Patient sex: M
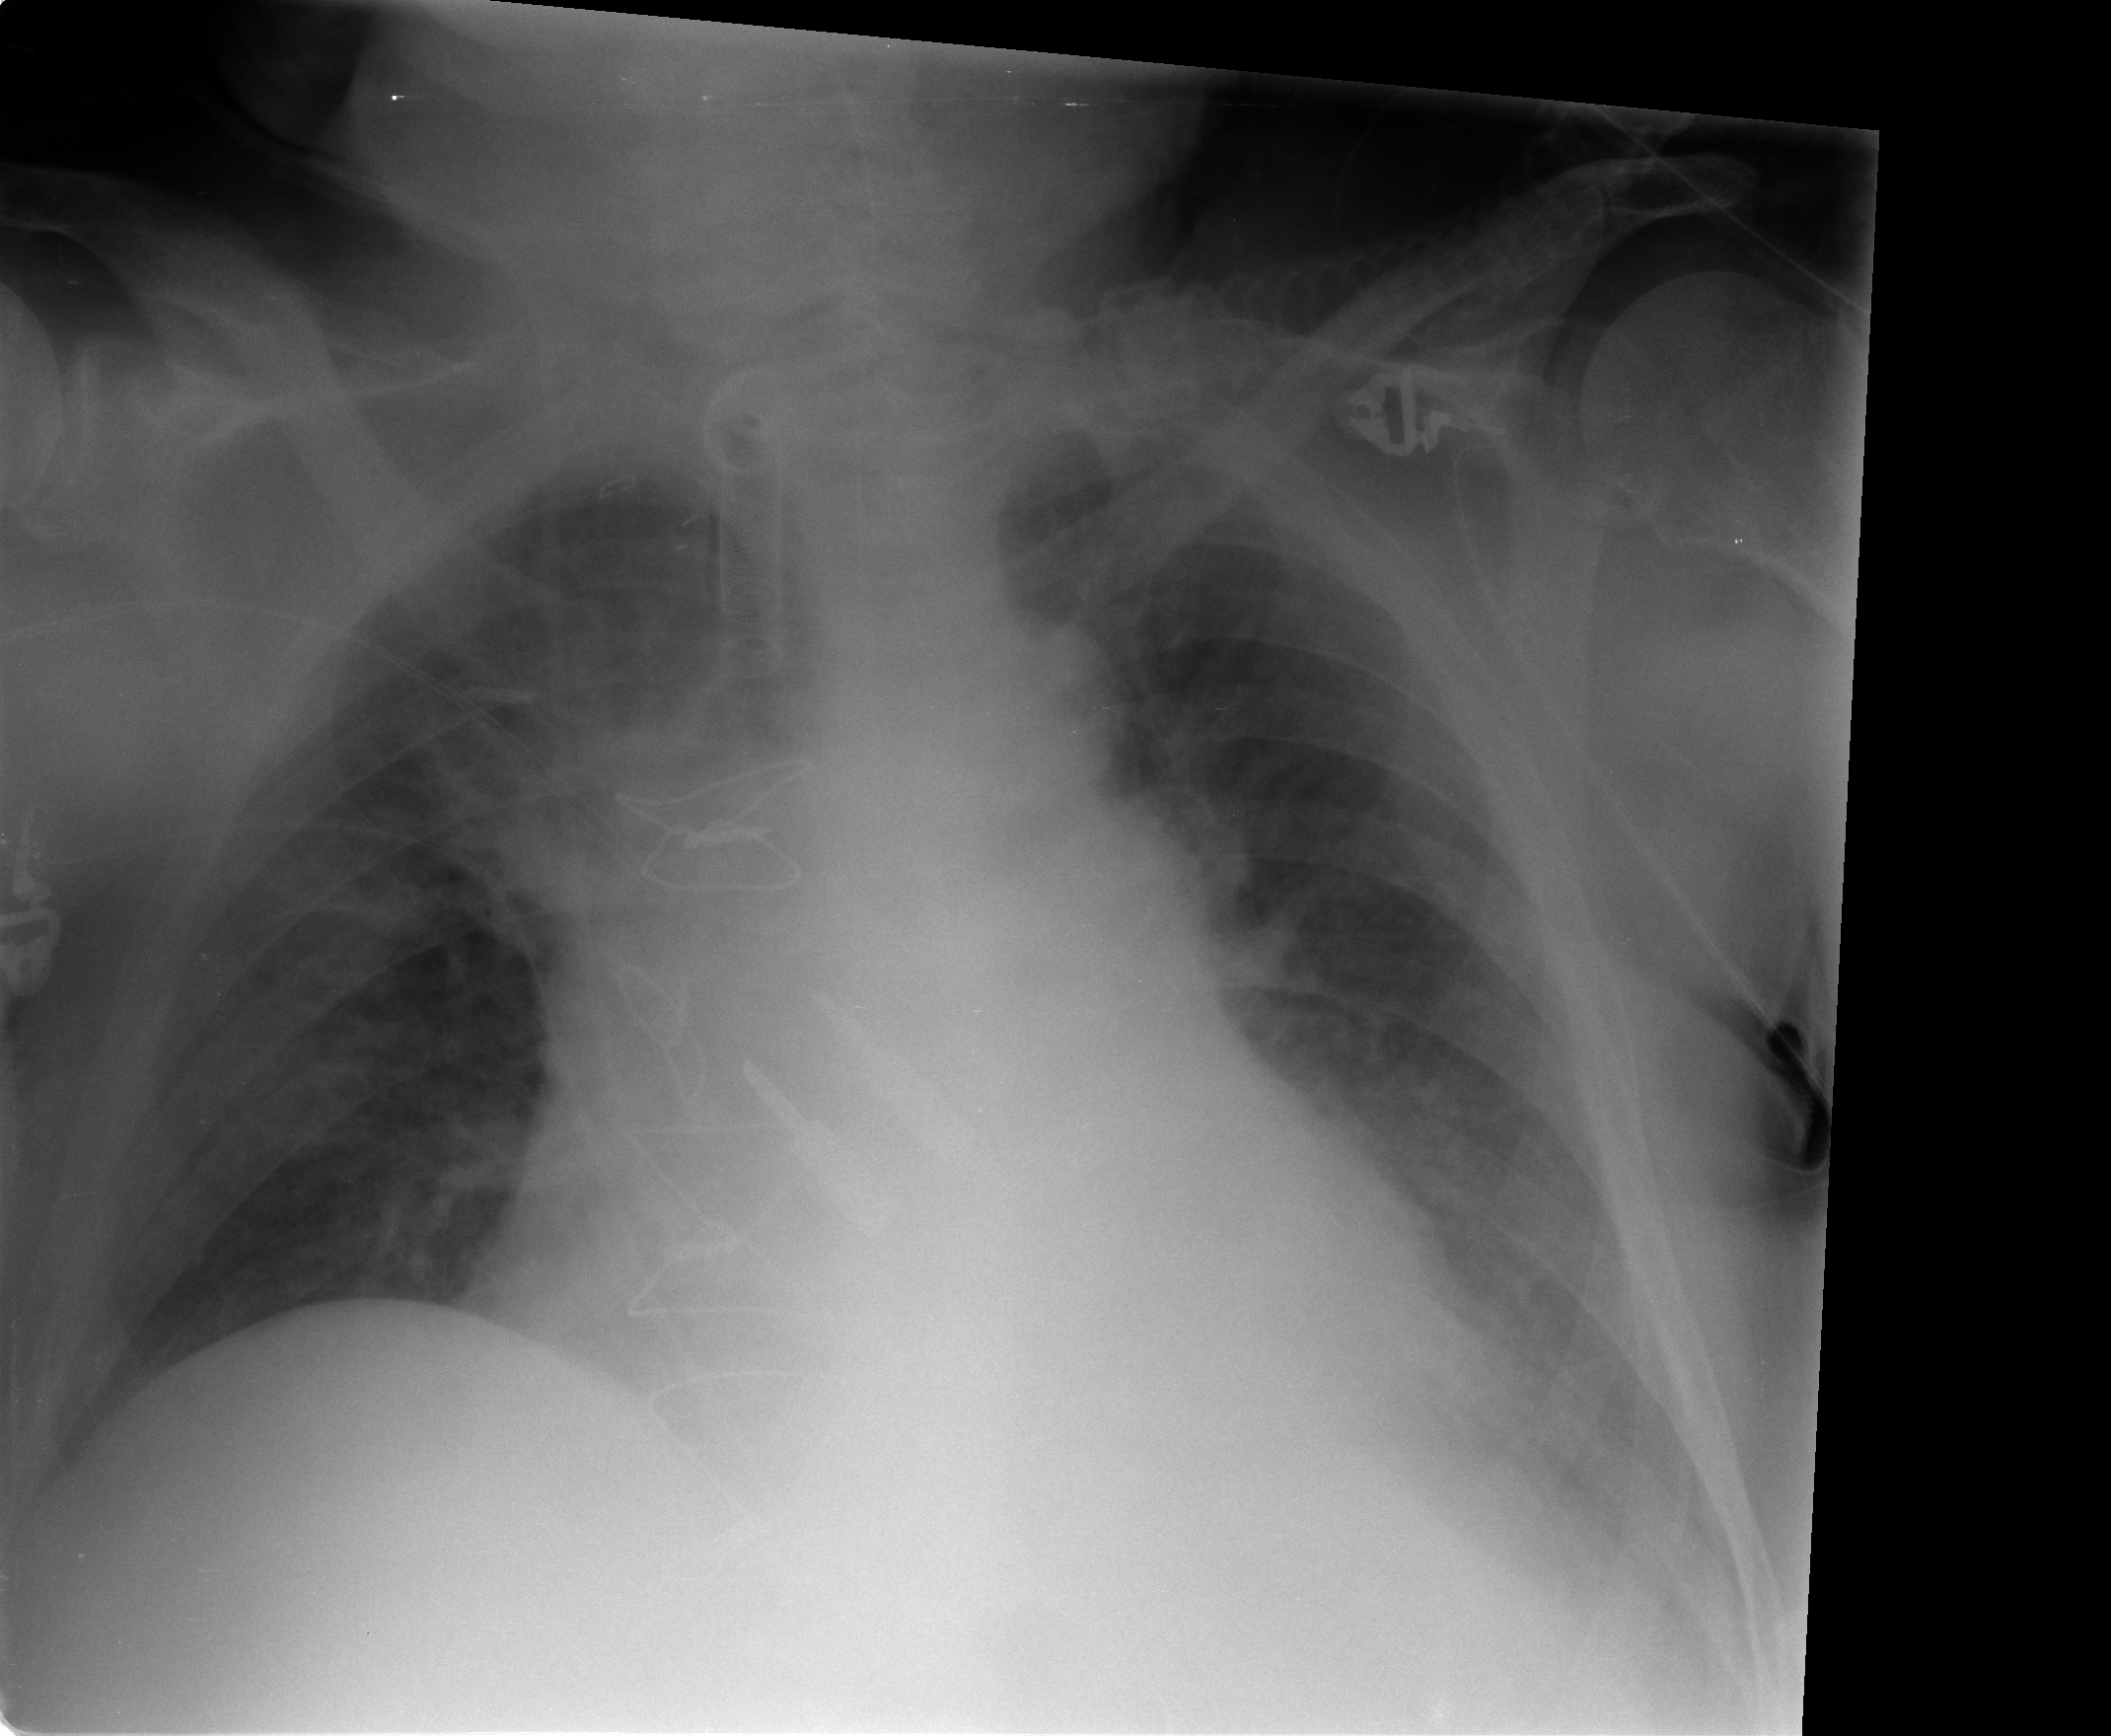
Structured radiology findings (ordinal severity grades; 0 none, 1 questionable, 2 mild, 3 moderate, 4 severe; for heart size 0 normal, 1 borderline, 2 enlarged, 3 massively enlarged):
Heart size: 2
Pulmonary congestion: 1
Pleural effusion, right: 0
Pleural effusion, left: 2
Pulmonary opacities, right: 1
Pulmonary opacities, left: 0
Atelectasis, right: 2
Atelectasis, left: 2